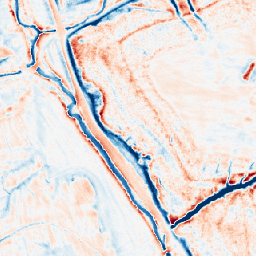
Category: edge_preserving
Decomposition family: anisotropic_diffusion
Decomposition parameters: iterations: 50
kappa: 100
gamma: 0.15
Upsampling method: nearest
Upsampling parameters: scale: 4
Upsampling scale: 4